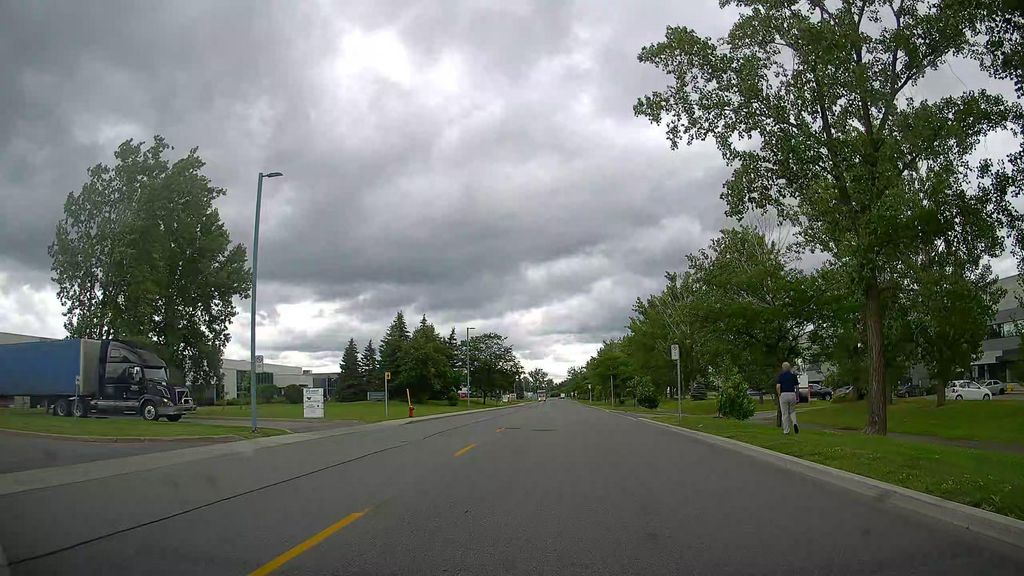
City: montreal